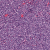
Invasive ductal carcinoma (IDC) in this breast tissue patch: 1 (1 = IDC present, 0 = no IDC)